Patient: sex F, age 68
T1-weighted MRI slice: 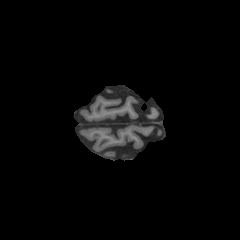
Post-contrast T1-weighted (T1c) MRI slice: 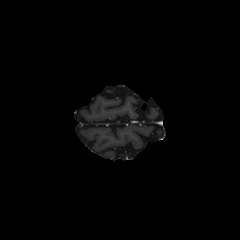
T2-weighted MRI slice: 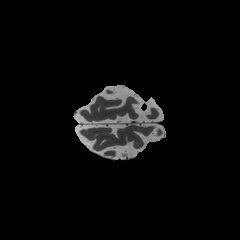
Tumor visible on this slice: no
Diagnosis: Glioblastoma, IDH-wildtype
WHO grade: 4